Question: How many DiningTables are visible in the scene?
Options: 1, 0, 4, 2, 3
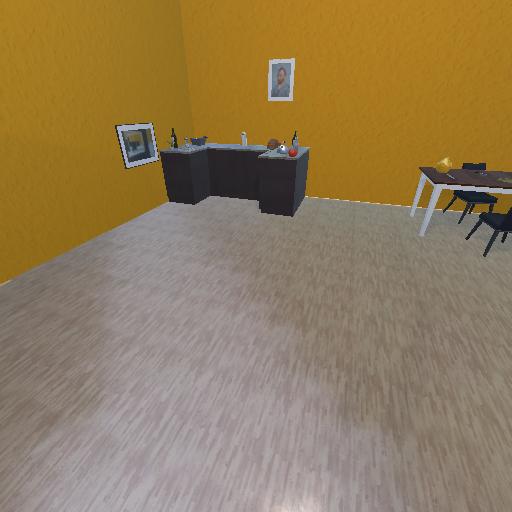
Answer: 1